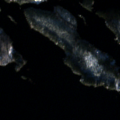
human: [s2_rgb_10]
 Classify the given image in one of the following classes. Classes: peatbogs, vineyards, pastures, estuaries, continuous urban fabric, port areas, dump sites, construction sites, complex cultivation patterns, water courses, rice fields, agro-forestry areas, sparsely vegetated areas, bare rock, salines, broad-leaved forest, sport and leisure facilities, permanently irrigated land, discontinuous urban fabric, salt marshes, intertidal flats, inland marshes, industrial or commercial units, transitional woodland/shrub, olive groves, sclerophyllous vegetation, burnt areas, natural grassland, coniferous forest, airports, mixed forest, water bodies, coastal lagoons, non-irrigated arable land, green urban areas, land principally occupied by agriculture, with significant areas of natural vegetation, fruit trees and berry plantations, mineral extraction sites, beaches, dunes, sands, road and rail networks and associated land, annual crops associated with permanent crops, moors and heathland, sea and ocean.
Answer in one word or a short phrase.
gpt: coniferous forest, mixed forest, water bodies